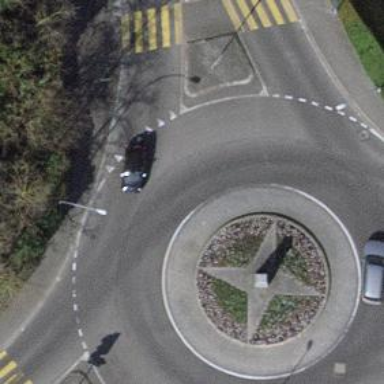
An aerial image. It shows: Secondary road with asphalt surface leading to roundabout. There is separate sidewalk along the road.